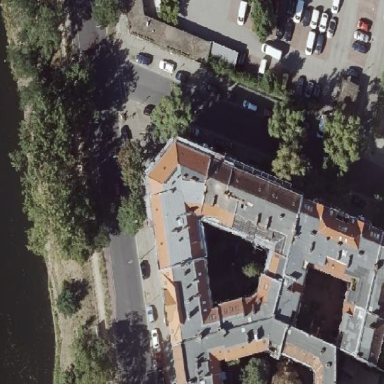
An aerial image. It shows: Residential building with distinctive double saltbox roof shape.